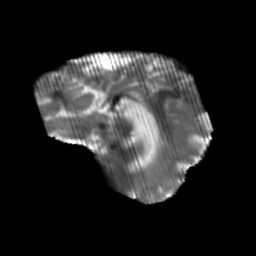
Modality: T2w
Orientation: sagittal
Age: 65
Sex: female
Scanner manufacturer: siemens
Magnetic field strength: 3 T
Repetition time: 5.25 s
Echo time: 0.08 s